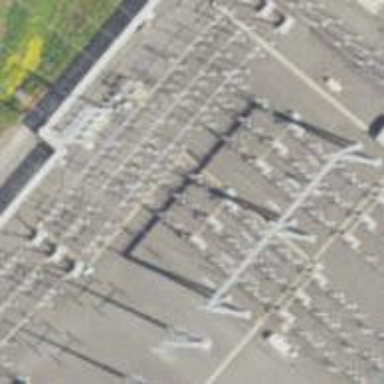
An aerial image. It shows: Switch for power supply.